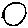
Label: circle